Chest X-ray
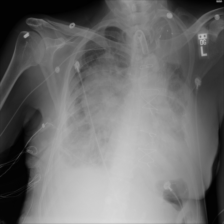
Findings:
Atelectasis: negative
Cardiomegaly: negative
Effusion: positive
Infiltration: negative
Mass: positive
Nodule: negative
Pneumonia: negative
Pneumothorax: negative
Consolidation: positive
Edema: negative
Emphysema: negative
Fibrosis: negative
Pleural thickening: negative
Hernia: negative